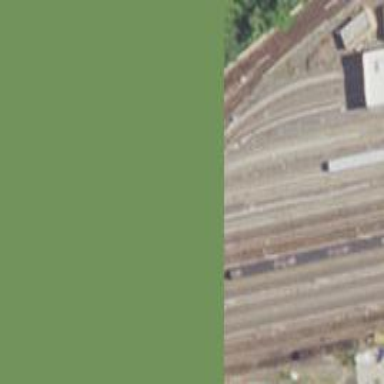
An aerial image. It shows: Electrified rail service yard.